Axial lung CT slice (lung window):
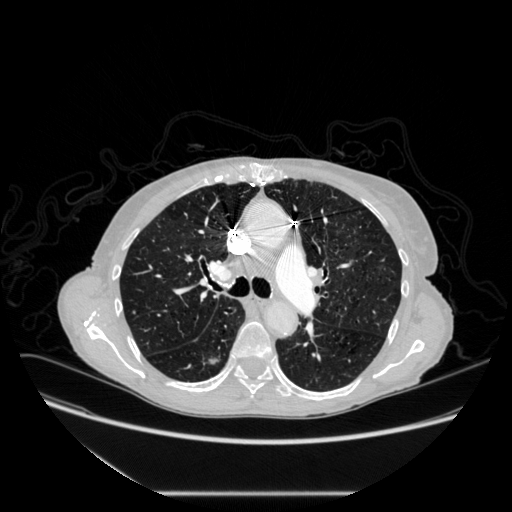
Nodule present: yes
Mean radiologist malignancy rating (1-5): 4.25